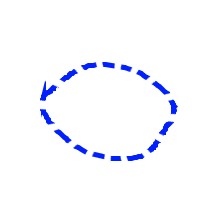
Shape: circle